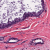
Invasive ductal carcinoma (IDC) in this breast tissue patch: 0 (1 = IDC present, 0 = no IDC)